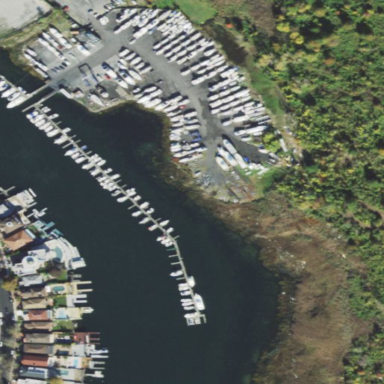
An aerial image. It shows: Marina on leisure land with boatyard alongside waterway.